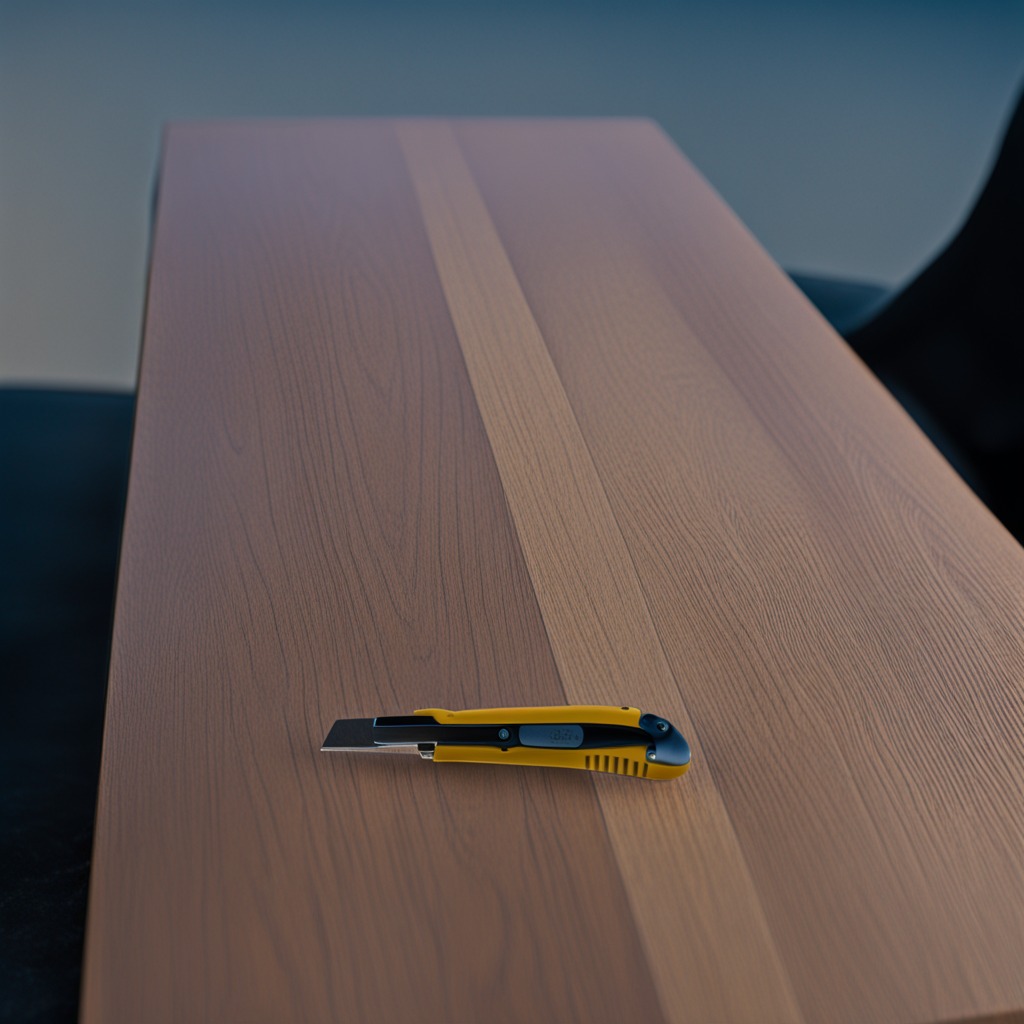
A utility knife lying on the old table with faint burn marks in a small garage at twilight.